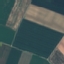
Label: AnnualCrop